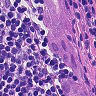
Metastatic tissue present: yes